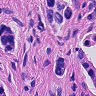
Metastatic tissue present: yes